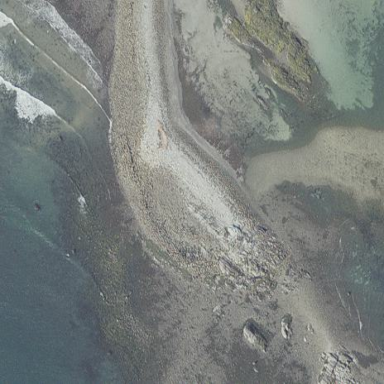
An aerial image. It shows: Islet along the coastline.